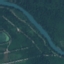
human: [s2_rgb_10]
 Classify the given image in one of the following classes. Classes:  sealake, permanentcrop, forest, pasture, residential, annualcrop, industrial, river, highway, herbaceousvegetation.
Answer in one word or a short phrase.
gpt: River